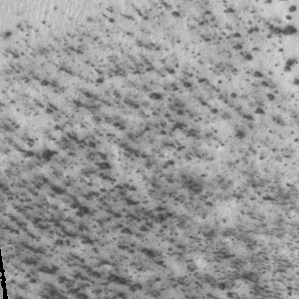
Label: frost